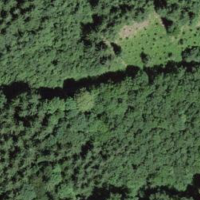
EUNIS habitat code: 44
Species observed at this site:
Chaerophyllum temulum